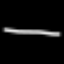
Label: line